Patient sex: M
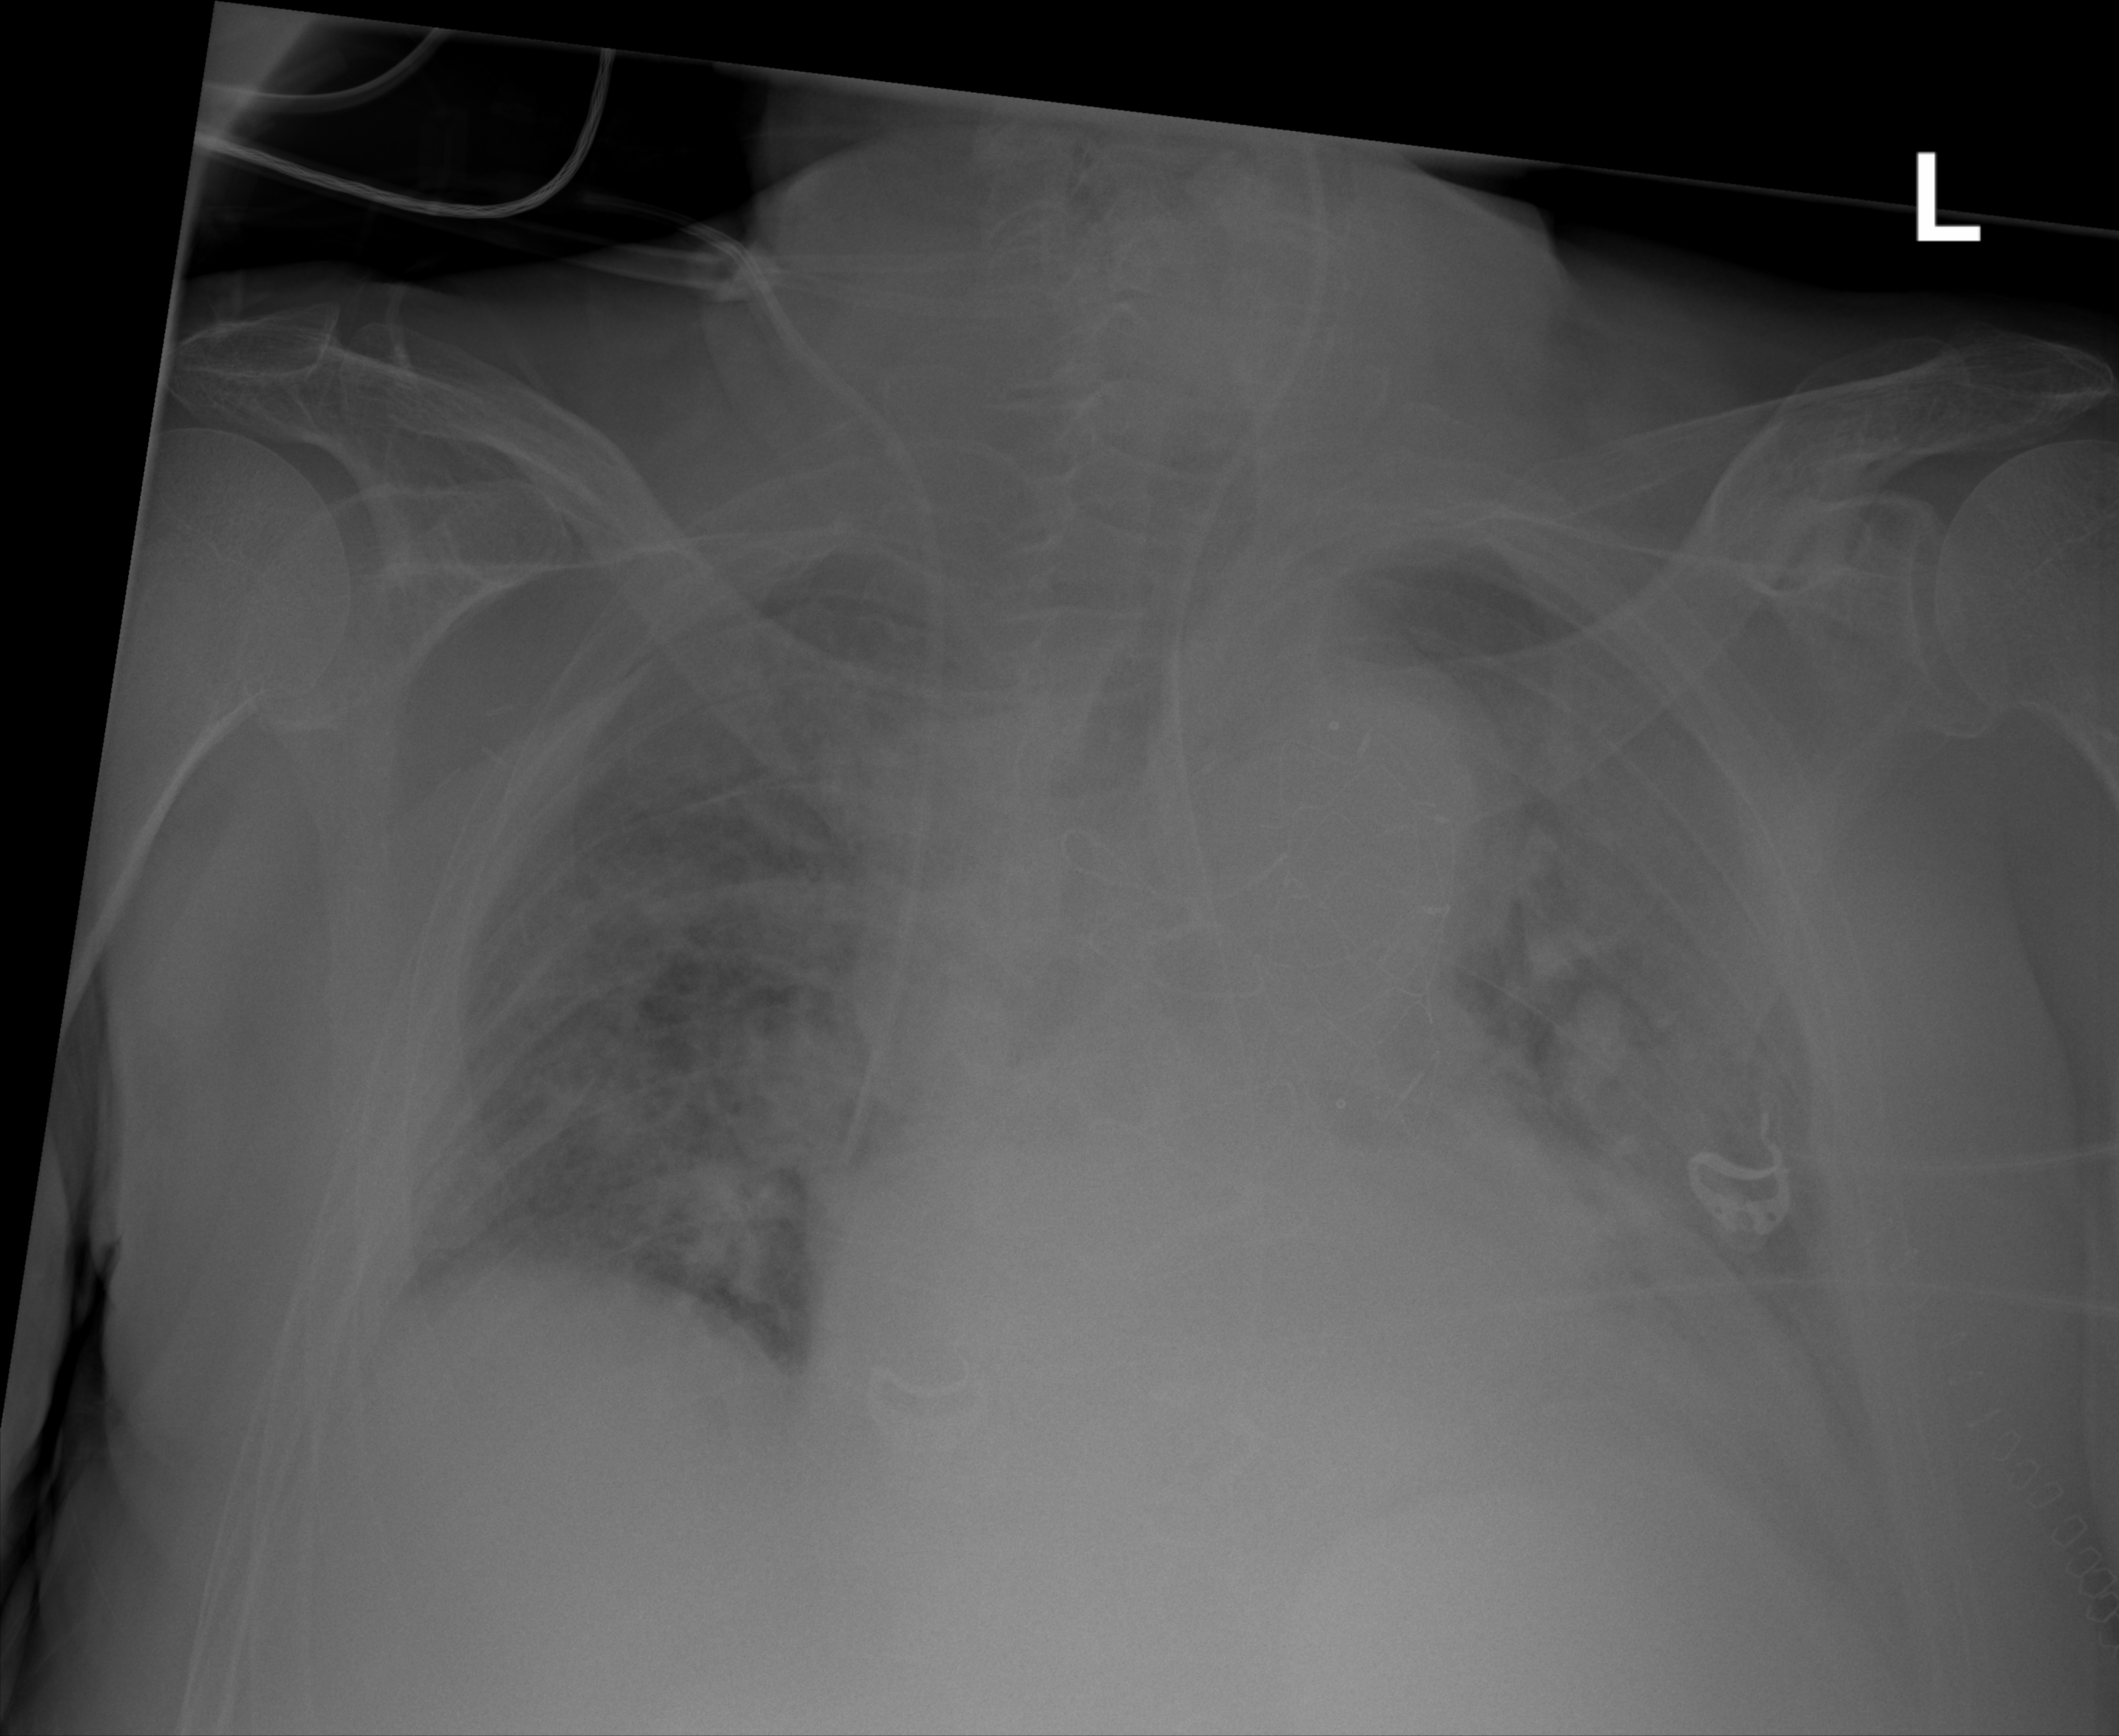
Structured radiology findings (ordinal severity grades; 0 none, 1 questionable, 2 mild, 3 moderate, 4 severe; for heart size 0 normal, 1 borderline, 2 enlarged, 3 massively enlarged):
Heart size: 3
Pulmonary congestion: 2
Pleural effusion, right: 0
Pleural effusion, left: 2
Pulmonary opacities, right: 0
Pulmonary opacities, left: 0
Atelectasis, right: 2
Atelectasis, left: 2